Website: macys
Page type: customer-info-address
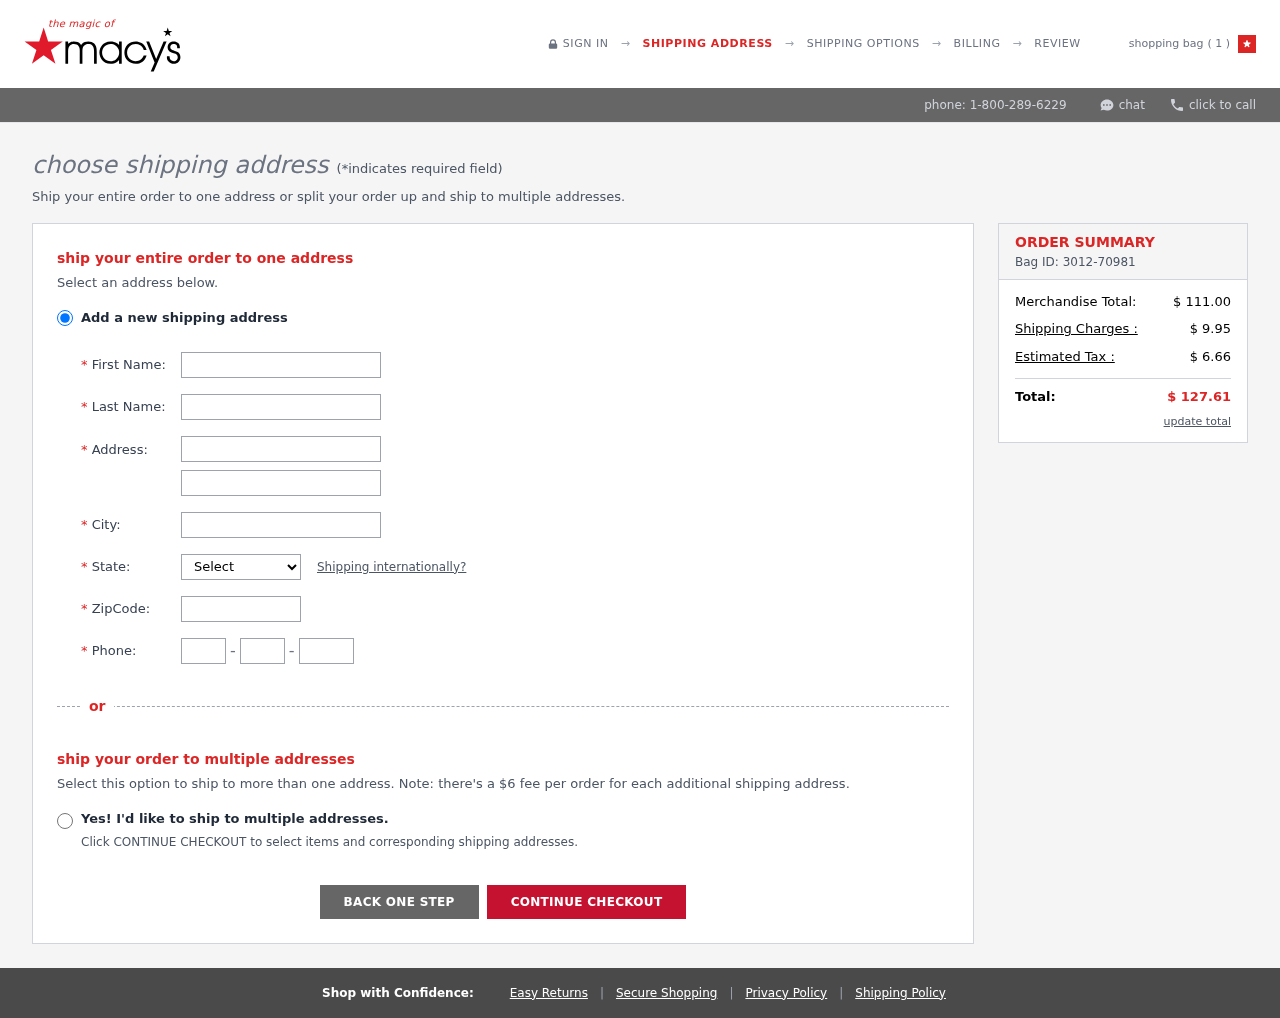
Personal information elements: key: PII_CITY
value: Rosemouth
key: PII_FIRSTNAME
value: Maria
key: PII_LASTNAME
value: Chang
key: PII_PHONE_AREA
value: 276
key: PII_PHONE_PREFIX
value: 844
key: PII_PHONE_SUFFIX
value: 9333
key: PII_POSTCODE
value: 72185
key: PII_STATE_ABBR
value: MN
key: PII_STREET
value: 387 Mccann Freeway Suite 037
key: PII_STREET2
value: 401 Melanie Manor Suite 297
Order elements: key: ORDER_NUM_ITEMS
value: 1
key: ORDER_ID
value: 3012-70981
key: ORDER_SUBTOTAL
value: $ 111.00
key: ORDER_SHIPPING_COST
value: $ 9.95
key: ORDER_TAX
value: $ 6.66
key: ORDER_TOTAL
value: $ 127.61